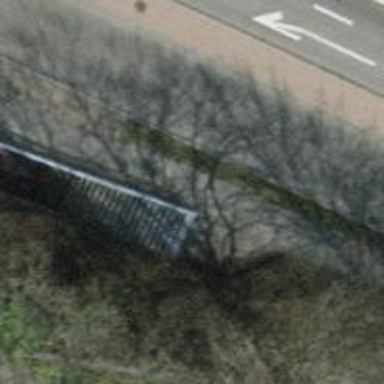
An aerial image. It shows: Staircase road with embankment.